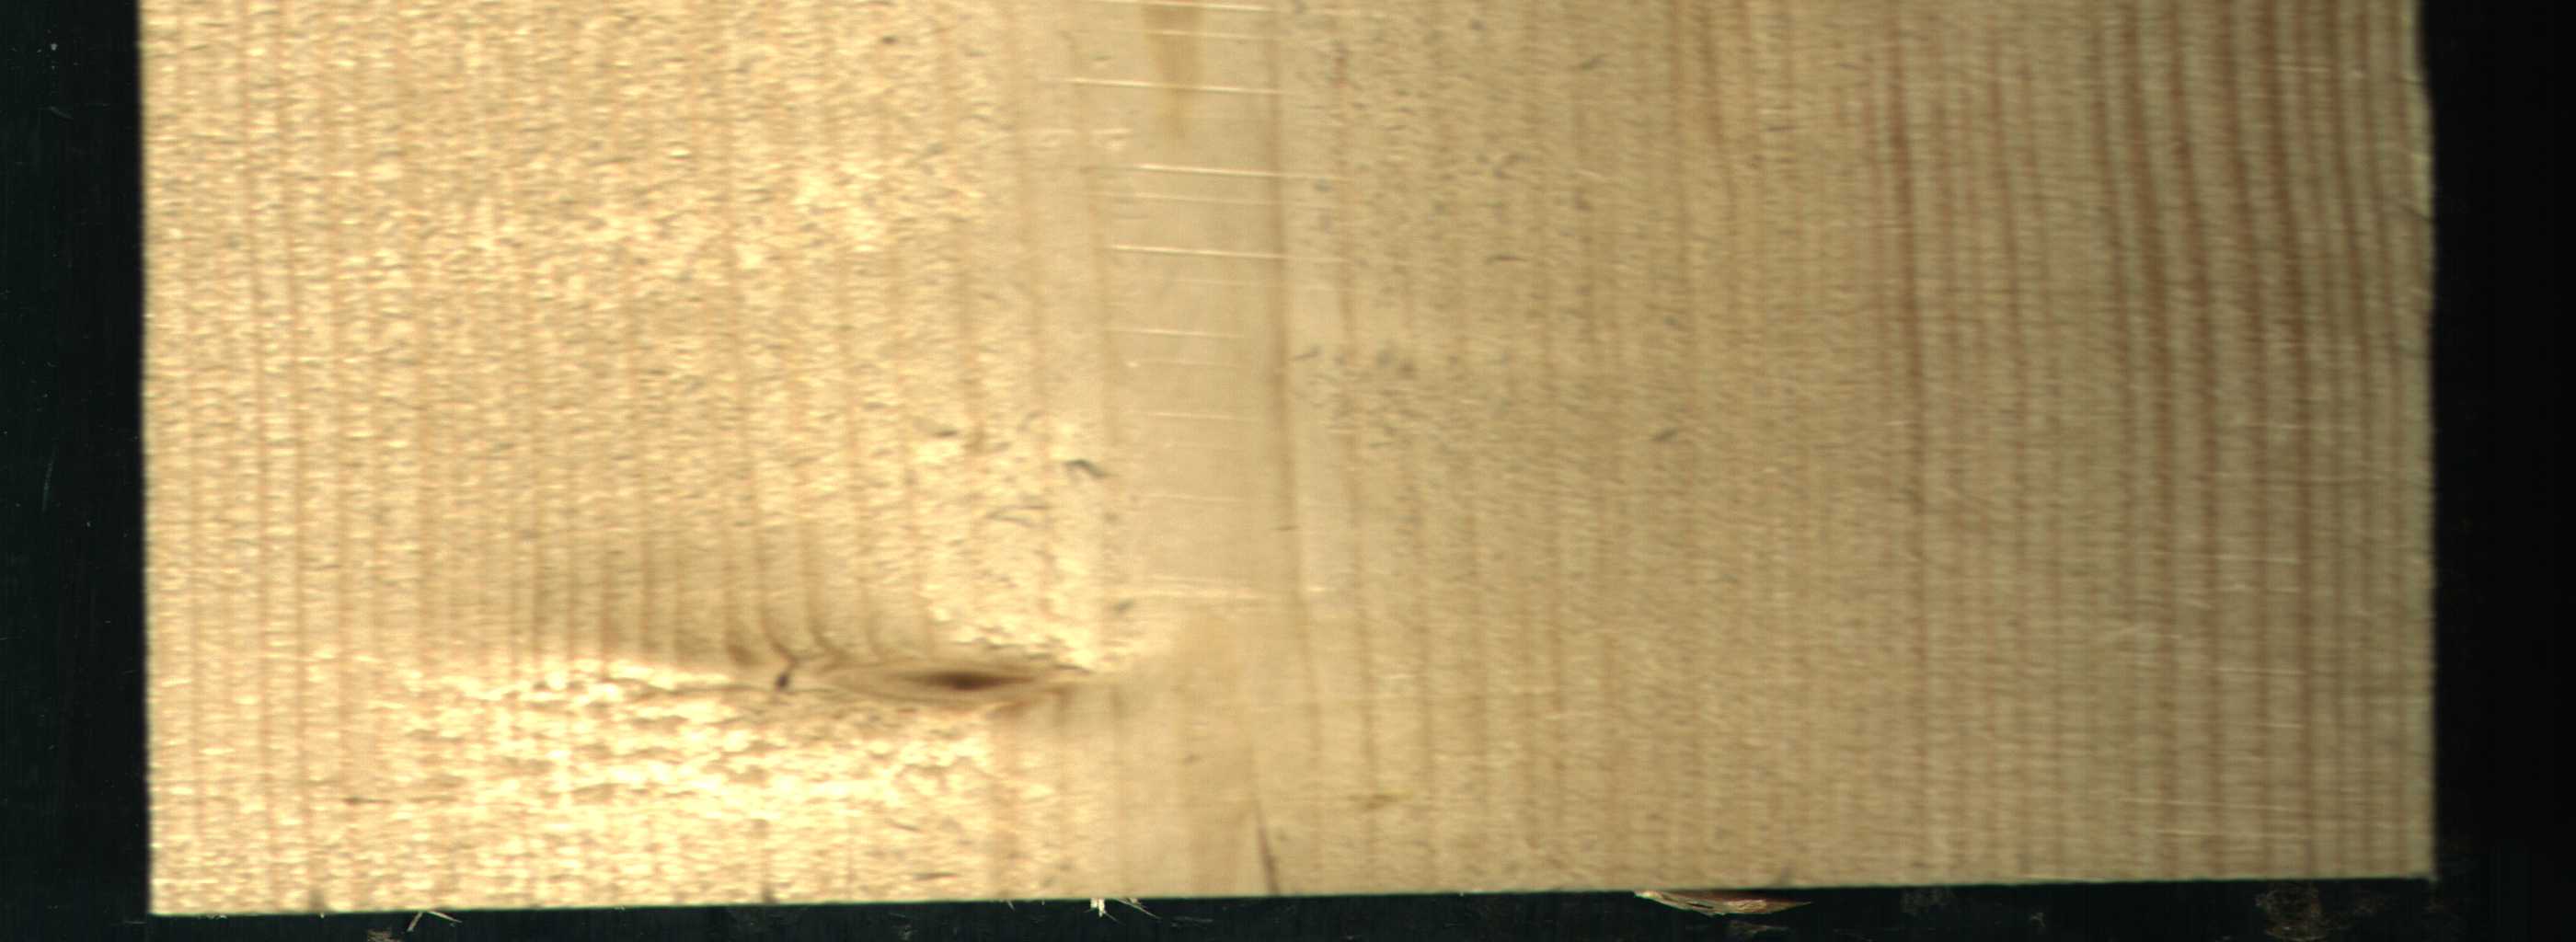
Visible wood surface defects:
Live_Knot